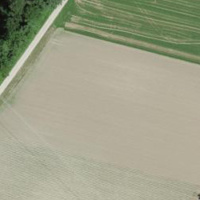
EUNIS habitat code: 52
Species observed at this site:
Euphorbia cyparissias